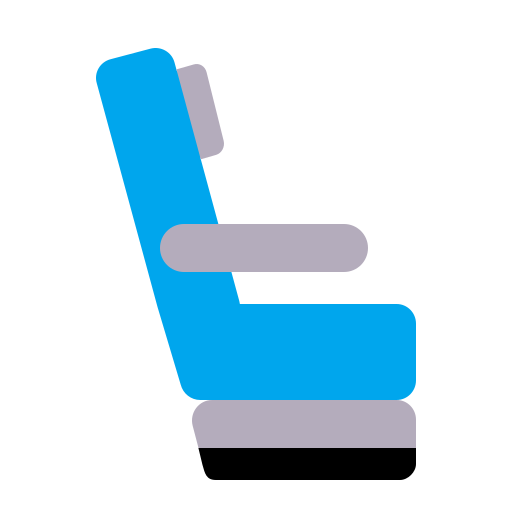
seat flat